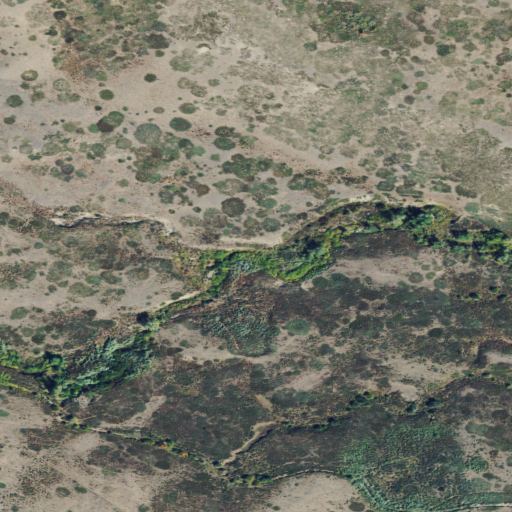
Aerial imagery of valley in Montana named Hoy Coulee containing grassland, shrub, woody wetlands, and herbaceous wetlands